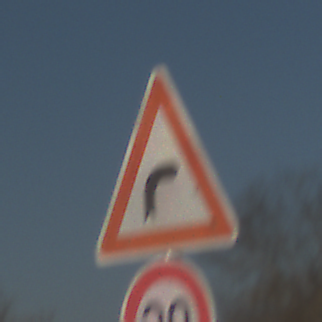
Verkehrszeichen: KurveRechts
Zusatzzeichen unten: Geschwindigkeit30
Umgebung: Outdoor, Nature
Tageszeit: MorningAfternoon
Wetter: PartlyCloudy
Licht: Natural
Jahreszeit: NotSpecified
Kontrast: HighContrast